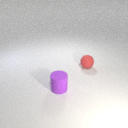
small purple rubber cylinder to the left of small red rubber sphere